Question: I am using 'bootstrap 5' and 'bootstrap-select'.
I have a PSD like this
<URL>
'''
<!doctype html>
<html>
<head>
<meta charset="utf-8">
<meta name="viewport" content="width=device-width, initial-scale=1">
<link rel="stylesheet" href="https://cdnjs.cloudflare.com/ajax/libs/bootstrap/5.1.1/css/bootstrap.min.css">
<link rel="stylesheet" href="css/bootstrap-select.css">
<title>Hello, world!</title>
</head>
<body>
<div class="container mt-5">
<div class="col-md-6 mx-auto">
<label for="color_id">Colors</label>
<select class="form-control selectpicker" id="color_id" name="color_id[]" data-live-search="true">
<option value="1" data-content="<span class=badge bg-danger>Red</span>">
Red
</option>
<option value="2" data-content="<span class=badge bg-warning>Warning</span>">
Warning
</option>
</select>
</div>
</div>
<script src="js/bootstrap.bundle.min.js"></script>
<script src="js/jquery-3.6.0.min.js"></script>
<script src="js/bootstrap-select.js"></script>
</body>
</html>
'''
When I open the 'inspact' I see this code
<URL>
I see that these codes are missing
'bg-danger'
But I see this demo.
[
Both the text color is white and the background color is white. Nothing is clear.
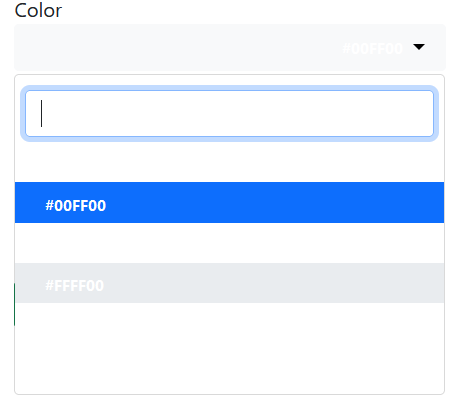
Answer: Use this for multiple classes:
'''
<option value="1" data-content="<span class='badge bg-danger'>Red</span>">
Red
</option>
'''
You didn't use the quotation marks here:
'class="badge bg-danger"'